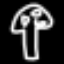
Label: mushroom